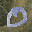
Label: 0